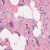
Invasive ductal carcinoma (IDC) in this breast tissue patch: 1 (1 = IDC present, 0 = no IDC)